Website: macys
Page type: review-order
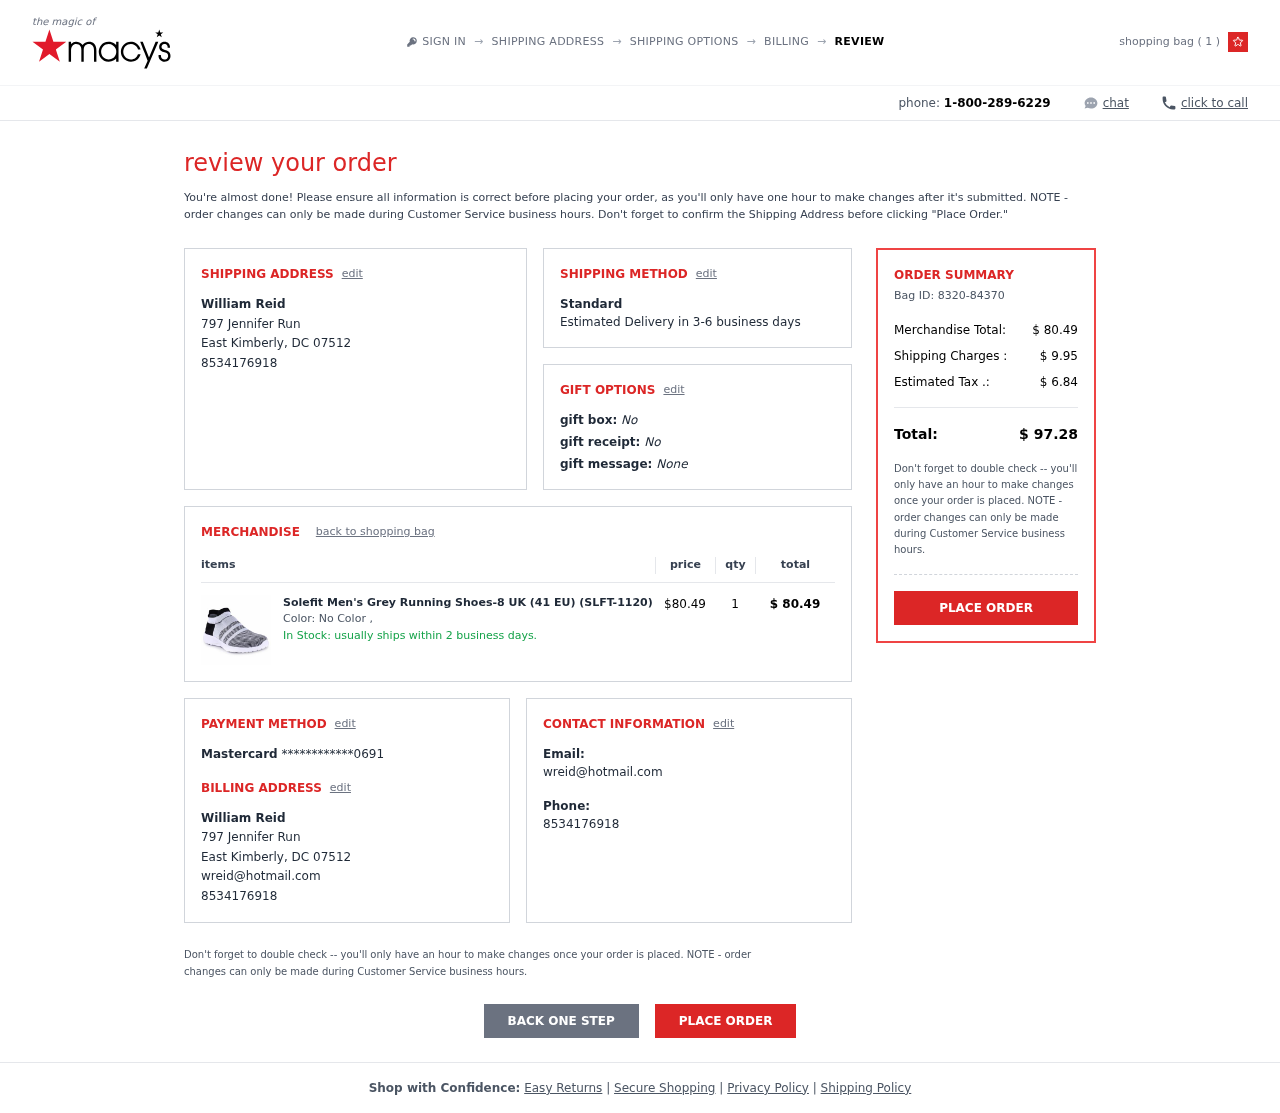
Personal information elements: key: PII_CARD_LAST4
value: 0691
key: PII_CARD_TYPE
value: Mastercard
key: PII_CITY
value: East Kimberly
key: PII_EMAIL2
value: wreid@hotmail.com
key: PII_EMAIL3
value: wreid@hotmail.com
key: PII_FULLNAME
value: William Reid
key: PII_FULLNAME2
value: William Reid
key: PII_PHONE
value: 8534176918
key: PII_PHONE2
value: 8534176918
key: PII_PHONE3
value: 8534176918
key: PII_POSTCODE
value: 07512
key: PII_STATE_ABBR
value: DC
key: PII_STREET
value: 797 Jennifer Run
Product elements: key: PRODUCT1_NAME
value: Solefit Men's Grey Running Shoes-8 UK (41 EU) (SLFT-1120)
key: PRODUCT1_PRICE
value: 80.49
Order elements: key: ORDER_NUM_ITEMS
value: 1
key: ORDER_DELIVERY_DATE
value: Estimated Delivery in 3-6 business days
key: ORDER_SUBTOTAL
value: $ 80.49
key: ORDER_ID
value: Bag ID: 8320-84370
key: ORDER_SHIPPING_COST
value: $ 9.95
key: ORDER_TAX
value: $ 6.84
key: ORDER_TOTAL
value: $ 97.28